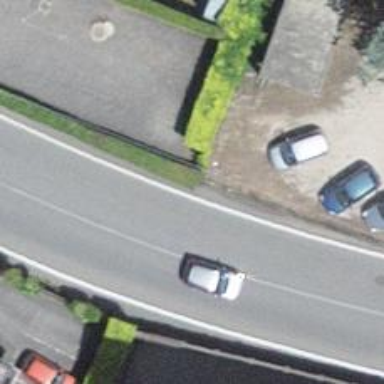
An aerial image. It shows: Hedge acting as barrier.